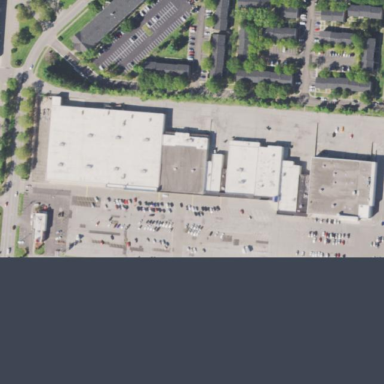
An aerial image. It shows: Retail building.